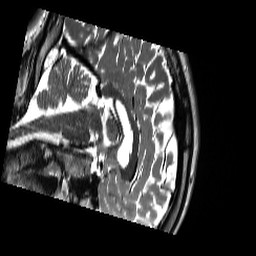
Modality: T2w
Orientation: sagittal
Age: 23
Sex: male